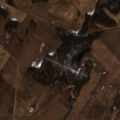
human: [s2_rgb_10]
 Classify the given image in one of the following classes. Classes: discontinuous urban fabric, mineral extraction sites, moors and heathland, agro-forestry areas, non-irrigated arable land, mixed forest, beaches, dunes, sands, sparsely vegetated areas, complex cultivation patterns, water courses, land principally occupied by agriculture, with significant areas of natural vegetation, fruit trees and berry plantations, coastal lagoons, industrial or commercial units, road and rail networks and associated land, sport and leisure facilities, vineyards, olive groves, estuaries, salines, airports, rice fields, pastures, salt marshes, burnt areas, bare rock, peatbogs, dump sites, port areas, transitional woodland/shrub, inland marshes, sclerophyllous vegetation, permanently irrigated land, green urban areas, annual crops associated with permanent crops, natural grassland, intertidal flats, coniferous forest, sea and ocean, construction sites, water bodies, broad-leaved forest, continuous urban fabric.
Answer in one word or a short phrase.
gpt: non-irrigated arable land, pastures, complex cultivation patterns, broad-leaved forest